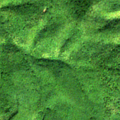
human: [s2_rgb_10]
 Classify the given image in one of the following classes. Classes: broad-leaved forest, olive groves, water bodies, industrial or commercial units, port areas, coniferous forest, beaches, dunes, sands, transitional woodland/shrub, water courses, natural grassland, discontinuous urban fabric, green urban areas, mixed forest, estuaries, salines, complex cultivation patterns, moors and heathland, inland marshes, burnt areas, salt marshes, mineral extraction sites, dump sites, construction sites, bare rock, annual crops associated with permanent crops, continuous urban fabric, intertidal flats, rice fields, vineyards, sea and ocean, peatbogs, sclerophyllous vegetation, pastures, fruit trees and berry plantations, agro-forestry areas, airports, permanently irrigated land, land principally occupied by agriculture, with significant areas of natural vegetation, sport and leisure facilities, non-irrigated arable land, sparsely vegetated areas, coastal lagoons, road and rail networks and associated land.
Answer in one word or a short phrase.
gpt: broad-leaved forest